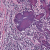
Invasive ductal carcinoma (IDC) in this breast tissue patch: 0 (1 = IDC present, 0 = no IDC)